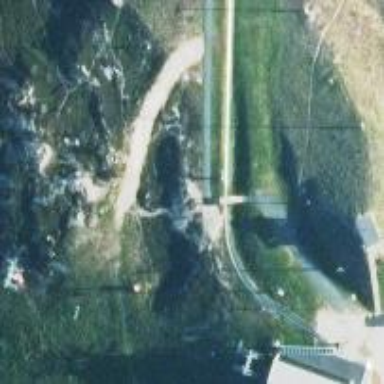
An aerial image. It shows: Path leading to bridge.